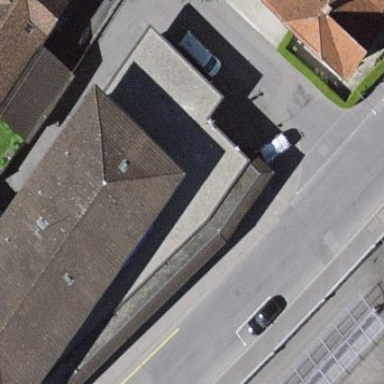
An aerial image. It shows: View of roof of building.